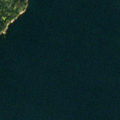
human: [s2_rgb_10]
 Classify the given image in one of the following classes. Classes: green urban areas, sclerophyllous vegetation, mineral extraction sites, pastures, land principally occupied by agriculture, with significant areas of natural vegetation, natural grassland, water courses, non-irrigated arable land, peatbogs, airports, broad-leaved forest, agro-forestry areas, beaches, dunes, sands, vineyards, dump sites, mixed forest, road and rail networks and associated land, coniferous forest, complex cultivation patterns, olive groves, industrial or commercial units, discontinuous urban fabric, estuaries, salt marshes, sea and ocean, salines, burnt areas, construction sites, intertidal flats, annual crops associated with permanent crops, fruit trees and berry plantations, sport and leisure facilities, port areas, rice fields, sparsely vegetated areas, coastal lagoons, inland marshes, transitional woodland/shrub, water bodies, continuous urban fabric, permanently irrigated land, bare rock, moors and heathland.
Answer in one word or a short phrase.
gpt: mixed forest, sea and ocean